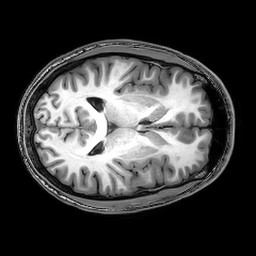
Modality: T1w
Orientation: axial
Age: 21
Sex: male
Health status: healthy
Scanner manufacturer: philips
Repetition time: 0.008252 s
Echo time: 0.00379 s